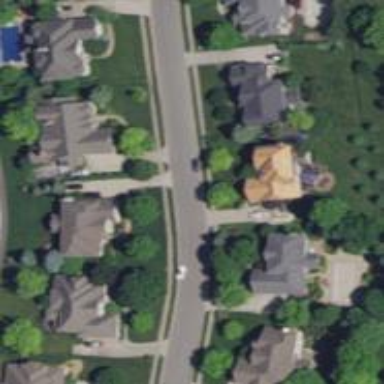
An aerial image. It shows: Residential road with asphalt surface and separate sidewalk.